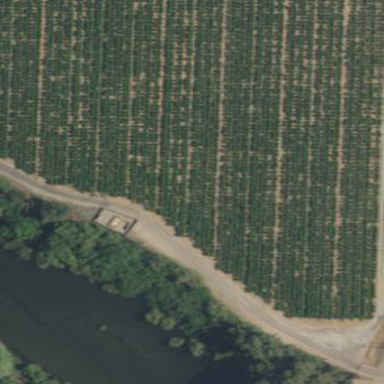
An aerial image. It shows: Orchard filled with nectarine trees.